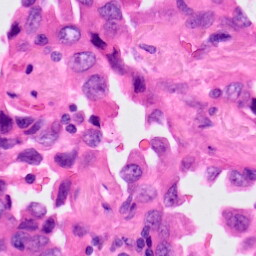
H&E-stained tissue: Lung